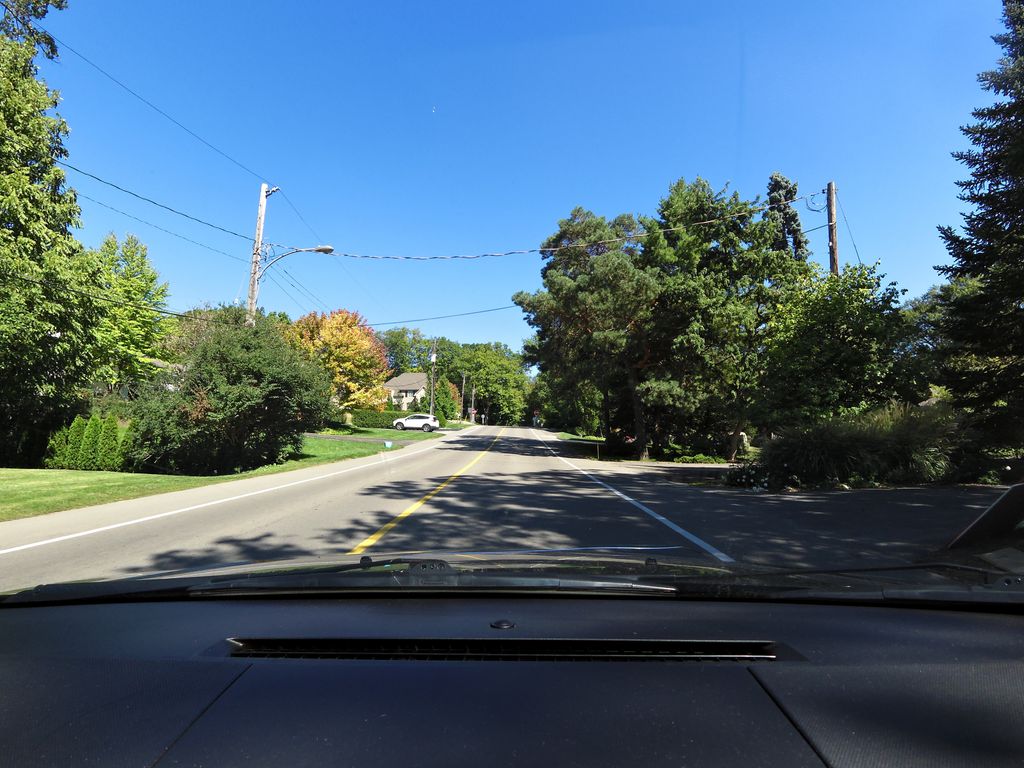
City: hamilton